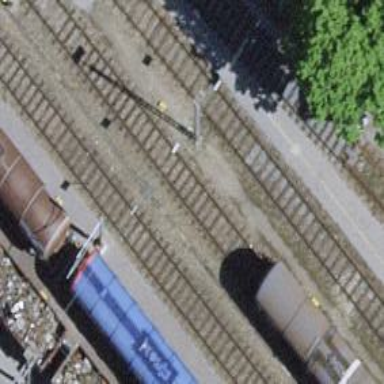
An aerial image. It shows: Railway yard.